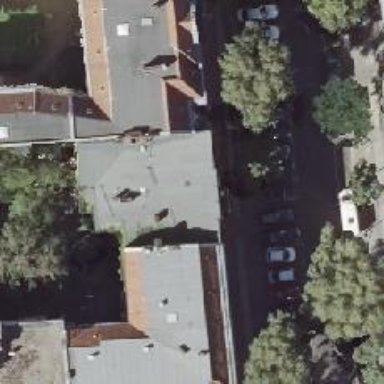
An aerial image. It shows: Bakery.